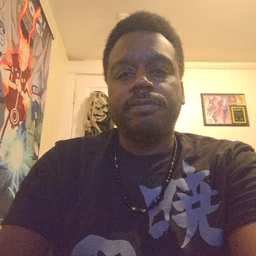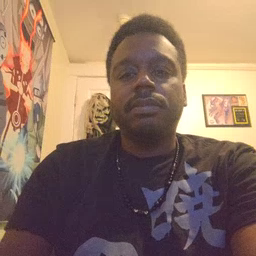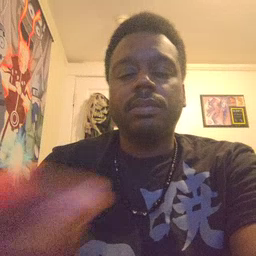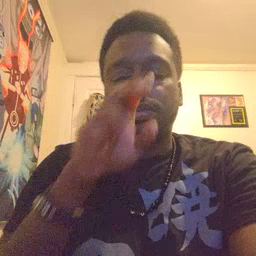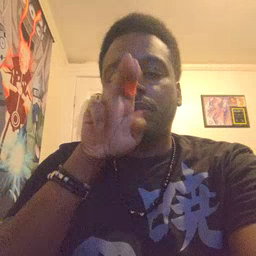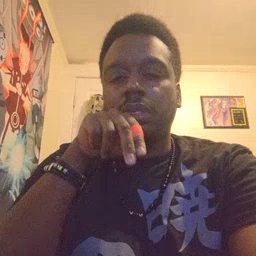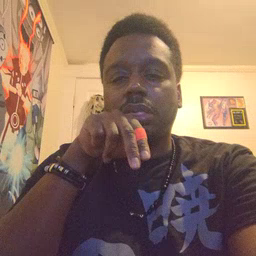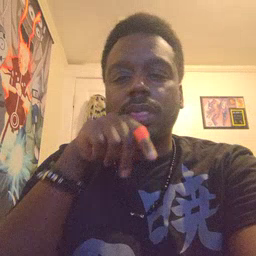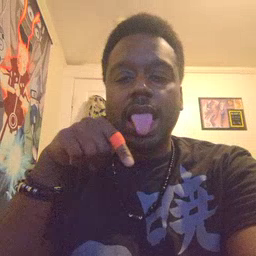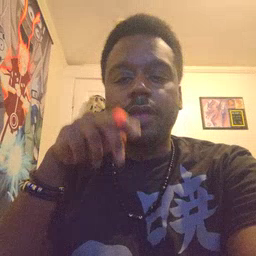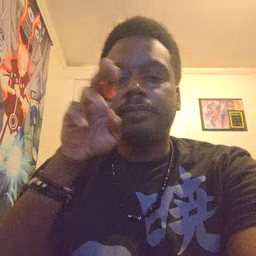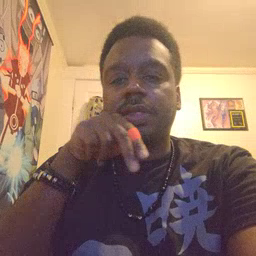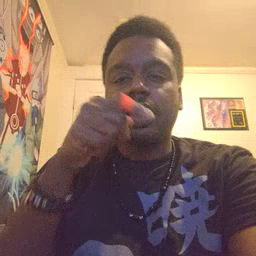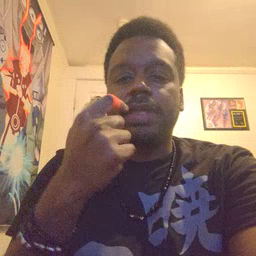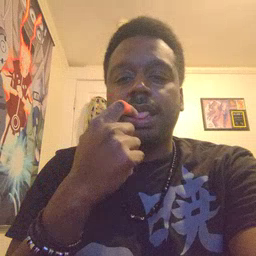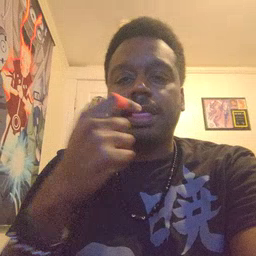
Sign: tongue